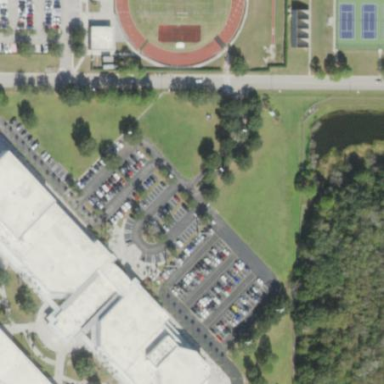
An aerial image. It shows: High school building.